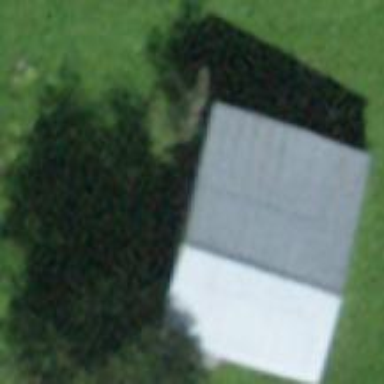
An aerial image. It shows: Farm auxiliary building.